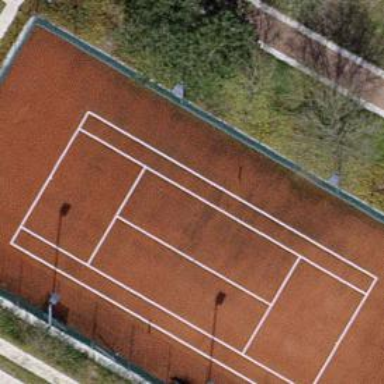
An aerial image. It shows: Tennis court on the leisure land pitch.